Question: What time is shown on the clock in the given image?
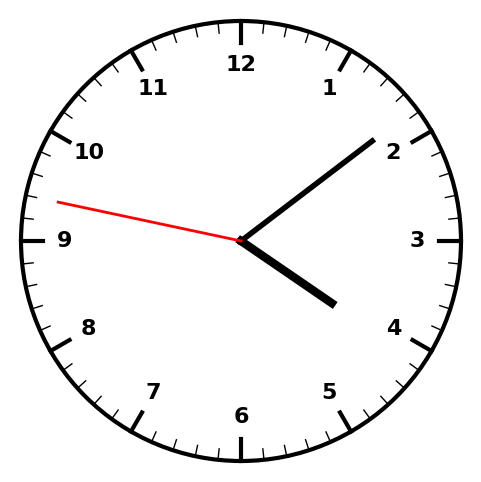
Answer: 04:08:47